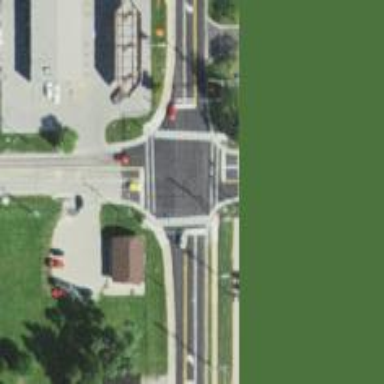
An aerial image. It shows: Marked road crossing.